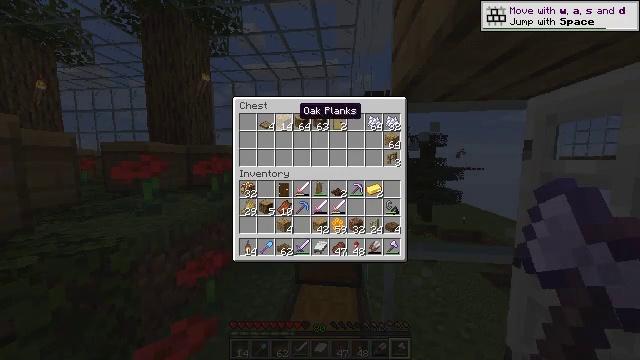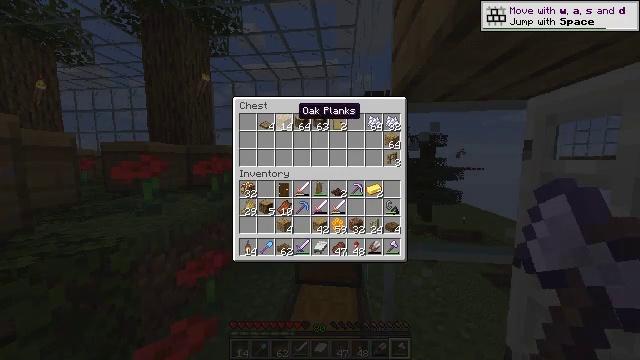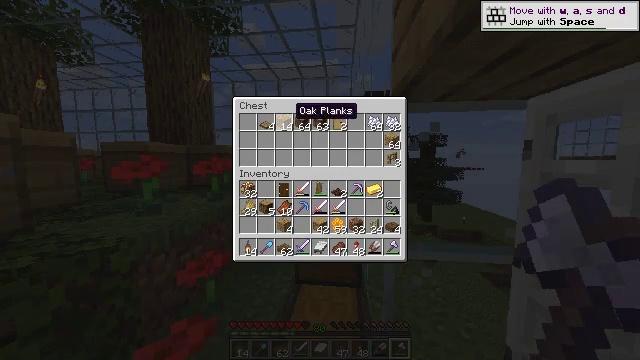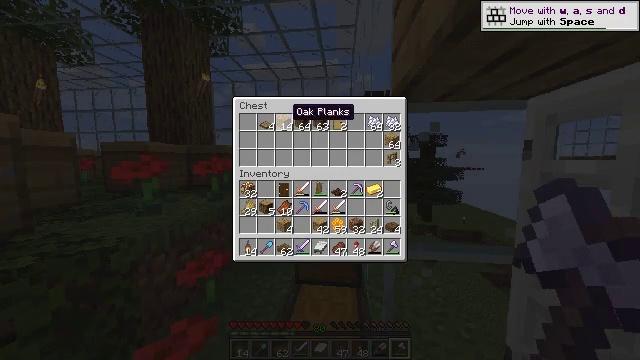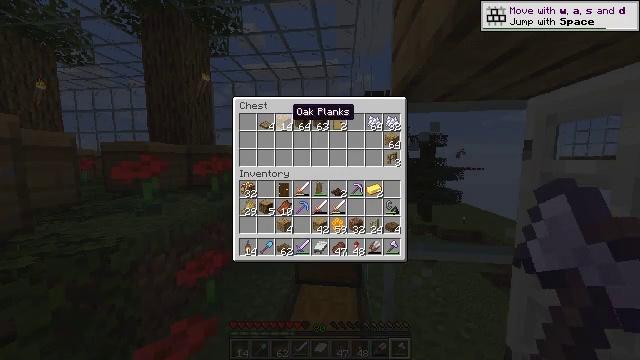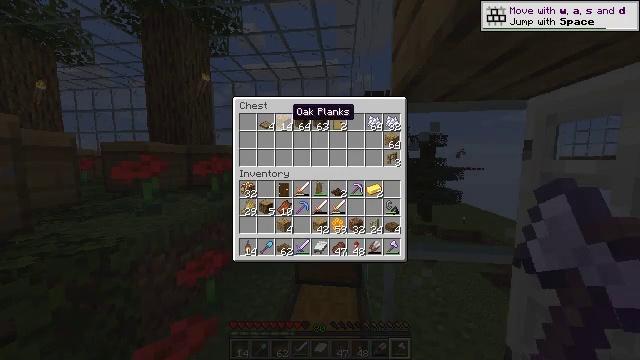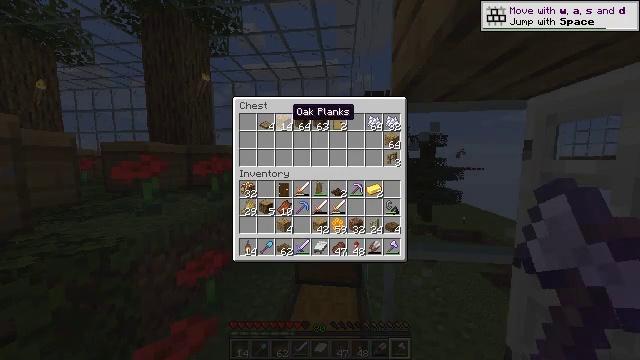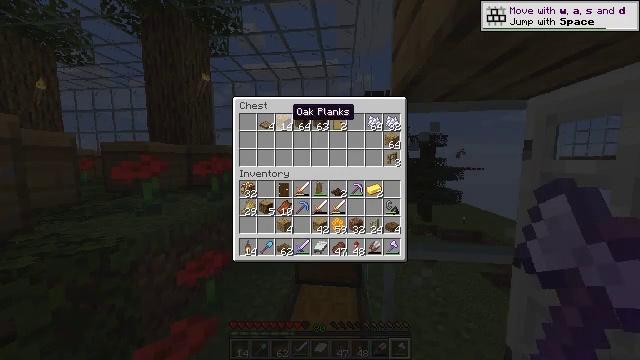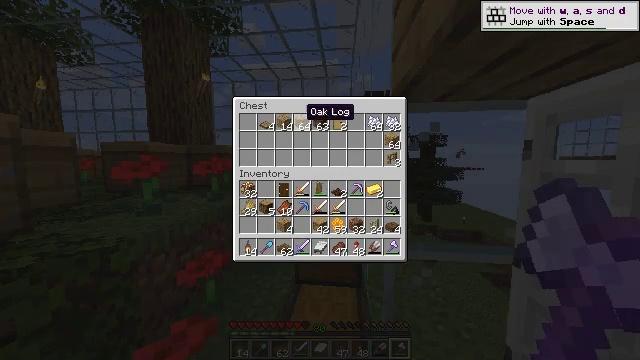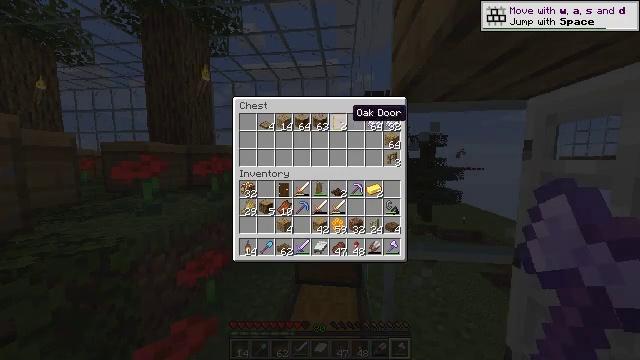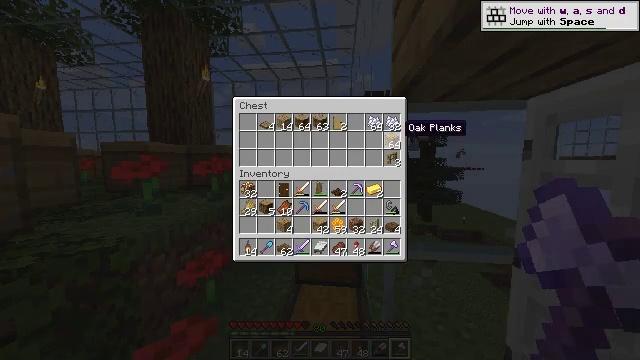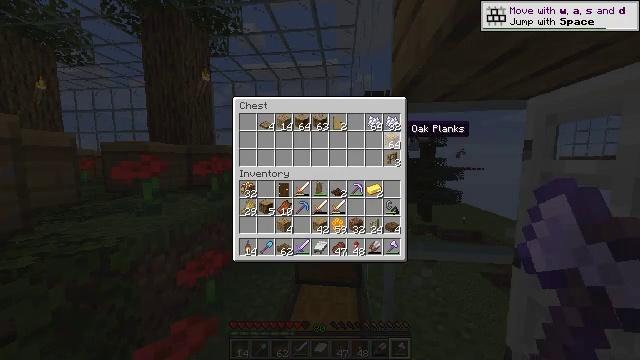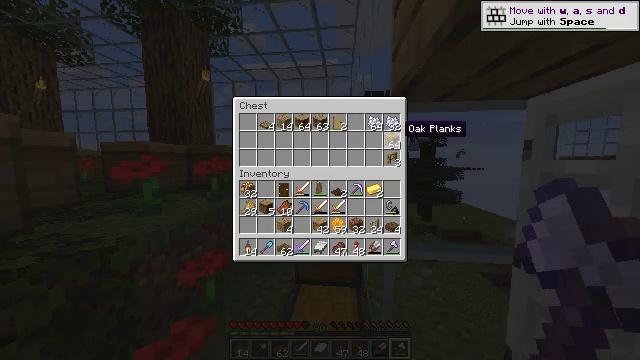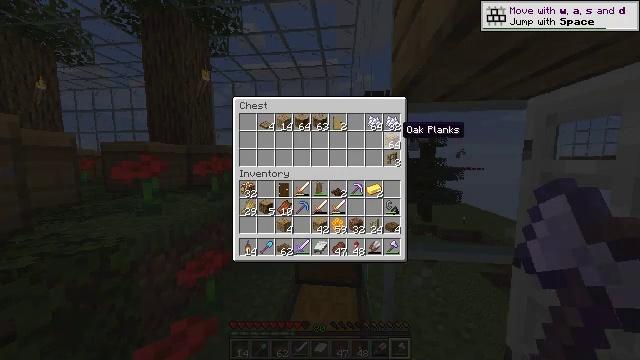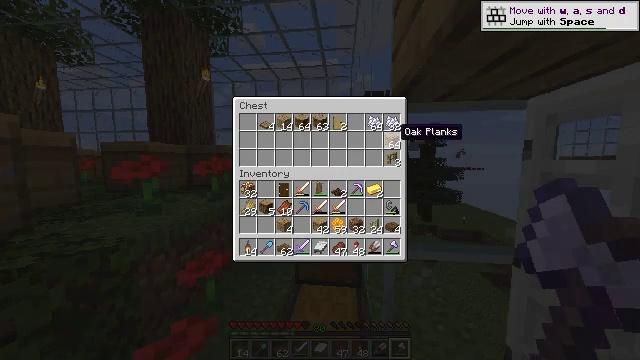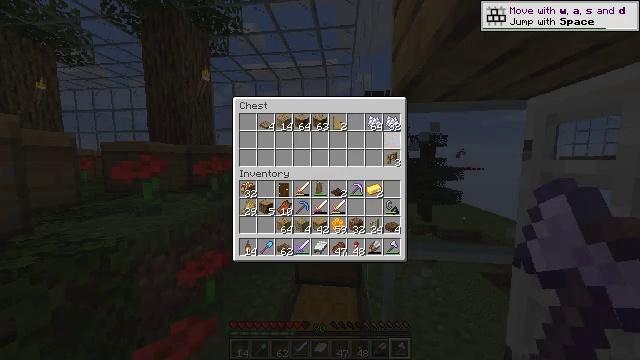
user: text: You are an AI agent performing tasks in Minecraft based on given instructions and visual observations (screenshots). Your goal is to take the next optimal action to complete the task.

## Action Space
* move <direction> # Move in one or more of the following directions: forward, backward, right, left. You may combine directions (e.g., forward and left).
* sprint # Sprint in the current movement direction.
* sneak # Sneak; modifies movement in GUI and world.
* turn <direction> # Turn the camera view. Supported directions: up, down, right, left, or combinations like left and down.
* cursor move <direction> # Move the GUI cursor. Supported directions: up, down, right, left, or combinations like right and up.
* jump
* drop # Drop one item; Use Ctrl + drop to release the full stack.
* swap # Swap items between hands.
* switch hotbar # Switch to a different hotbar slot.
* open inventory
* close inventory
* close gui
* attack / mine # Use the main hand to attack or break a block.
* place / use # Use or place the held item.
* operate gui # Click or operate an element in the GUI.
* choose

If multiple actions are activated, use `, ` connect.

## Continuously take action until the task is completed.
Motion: motion action
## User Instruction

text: Craft a beehive from honeycombs and planks.
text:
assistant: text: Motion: sneak
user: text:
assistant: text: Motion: sneak
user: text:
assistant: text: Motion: sneak
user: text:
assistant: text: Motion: sneak
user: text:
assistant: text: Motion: sneak
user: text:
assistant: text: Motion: sneak
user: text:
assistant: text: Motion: sneak
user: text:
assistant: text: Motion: sneak, cursor move right
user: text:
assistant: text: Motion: sneak, cursor move right
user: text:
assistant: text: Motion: sneak, cursor move right and down
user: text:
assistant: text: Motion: sneak
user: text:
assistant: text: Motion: sneak
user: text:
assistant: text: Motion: sneak
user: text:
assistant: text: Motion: sneak
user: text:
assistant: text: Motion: sneak, choose
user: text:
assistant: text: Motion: sneak, choose
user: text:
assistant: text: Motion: sneak
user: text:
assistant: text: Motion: sneak
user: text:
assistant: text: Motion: sneak
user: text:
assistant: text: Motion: close gui
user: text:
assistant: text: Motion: turn left and down, open inventory
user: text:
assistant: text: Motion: turn left and down
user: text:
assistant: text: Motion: turn left and down
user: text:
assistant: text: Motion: turn left and down
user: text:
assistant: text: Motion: turn left and up
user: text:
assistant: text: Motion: no_op
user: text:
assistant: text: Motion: turn down
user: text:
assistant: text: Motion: turn down
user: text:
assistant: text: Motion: move forward and move right, turn left and down
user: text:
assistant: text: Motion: move forward and move right